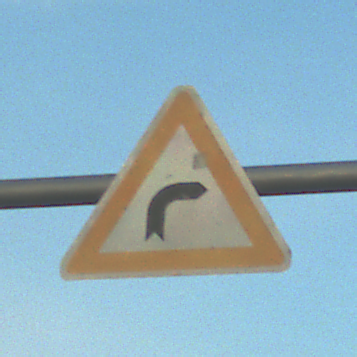
Verkehrszeichen: KurveRechts
Umgebung: Outdoor, Nature
Tageszeit: SunriseSunset
Wetter: PartlyCloudy
Licht: Natural
Jahreszeit: NotSpecified
Kontrast: MediumContrast